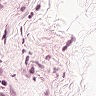
Metastatic tissue present: no